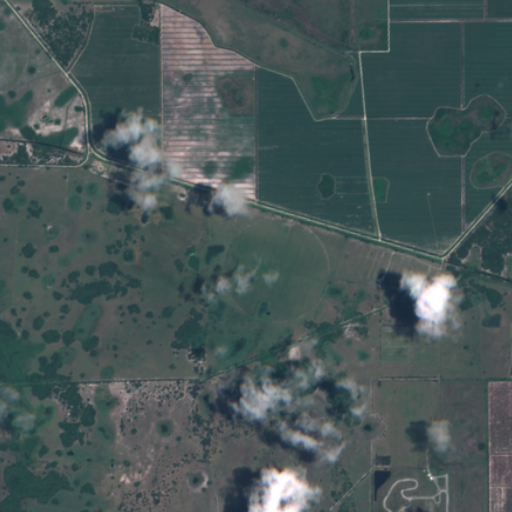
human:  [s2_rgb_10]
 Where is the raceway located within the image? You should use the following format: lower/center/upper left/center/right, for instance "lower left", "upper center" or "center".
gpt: The raceway is located in the lower right of the image.
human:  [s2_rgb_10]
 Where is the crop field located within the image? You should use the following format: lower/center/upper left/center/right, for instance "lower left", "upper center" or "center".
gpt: There is no crop field in the image.